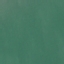
Label: SeaLake